Question:
I went through my chrome cache at "chrome://cache/"
I understand that the far left side is just a reference to that row of addresses
The middle are values (3C, 13, 00, etc) are values representing 1 byte in hex notation (UTF-8)
I don't understand what the corresponding right side refers
Could someone explain this to me?
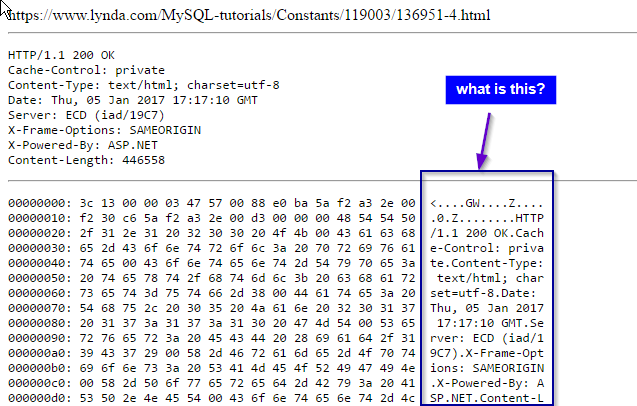
Answer: The right side just represents the values of the middle (hex notation) in ASCII.